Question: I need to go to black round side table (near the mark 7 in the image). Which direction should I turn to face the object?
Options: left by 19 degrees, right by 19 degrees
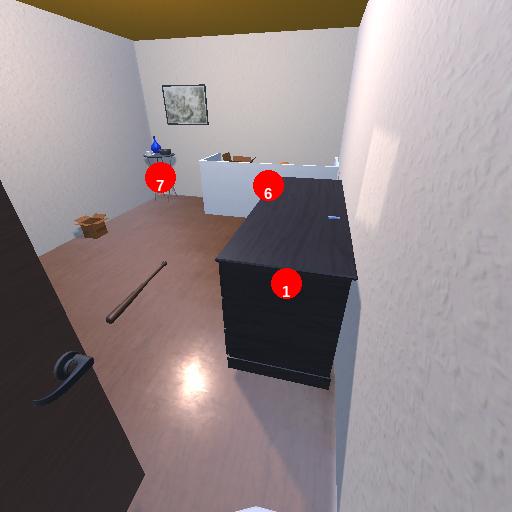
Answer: left by 19 degrees